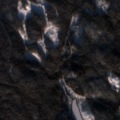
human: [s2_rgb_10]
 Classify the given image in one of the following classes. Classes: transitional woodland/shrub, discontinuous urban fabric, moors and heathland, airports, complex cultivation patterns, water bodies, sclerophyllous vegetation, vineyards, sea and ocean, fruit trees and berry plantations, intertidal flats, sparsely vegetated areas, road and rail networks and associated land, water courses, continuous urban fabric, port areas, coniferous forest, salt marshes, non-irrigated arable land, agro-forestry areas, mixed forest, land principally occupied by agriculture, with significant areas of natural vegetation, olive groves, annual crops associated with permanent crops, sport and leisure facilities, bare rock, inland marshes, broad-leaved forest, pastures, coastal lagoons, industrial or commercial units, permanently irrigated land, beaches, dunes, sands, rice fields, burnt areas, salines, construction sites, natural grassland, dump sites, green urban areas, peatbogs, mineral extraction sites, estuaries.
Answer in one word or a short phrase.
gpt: coniferous forest